Field crop: tomato
Growth stage: 1
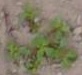
Species: portulaca